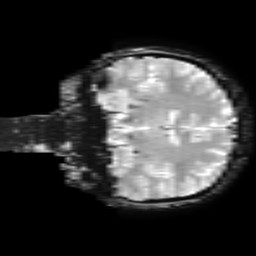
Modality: T2starw
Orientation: coronal
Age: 30
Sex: female
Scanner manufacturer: ge
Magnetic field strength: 3 T
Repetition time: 0.65 s
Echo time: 0.02 s